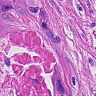
Metastatic tissue present: yes